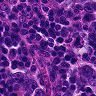
Metastatic tissue present: no